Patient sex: M
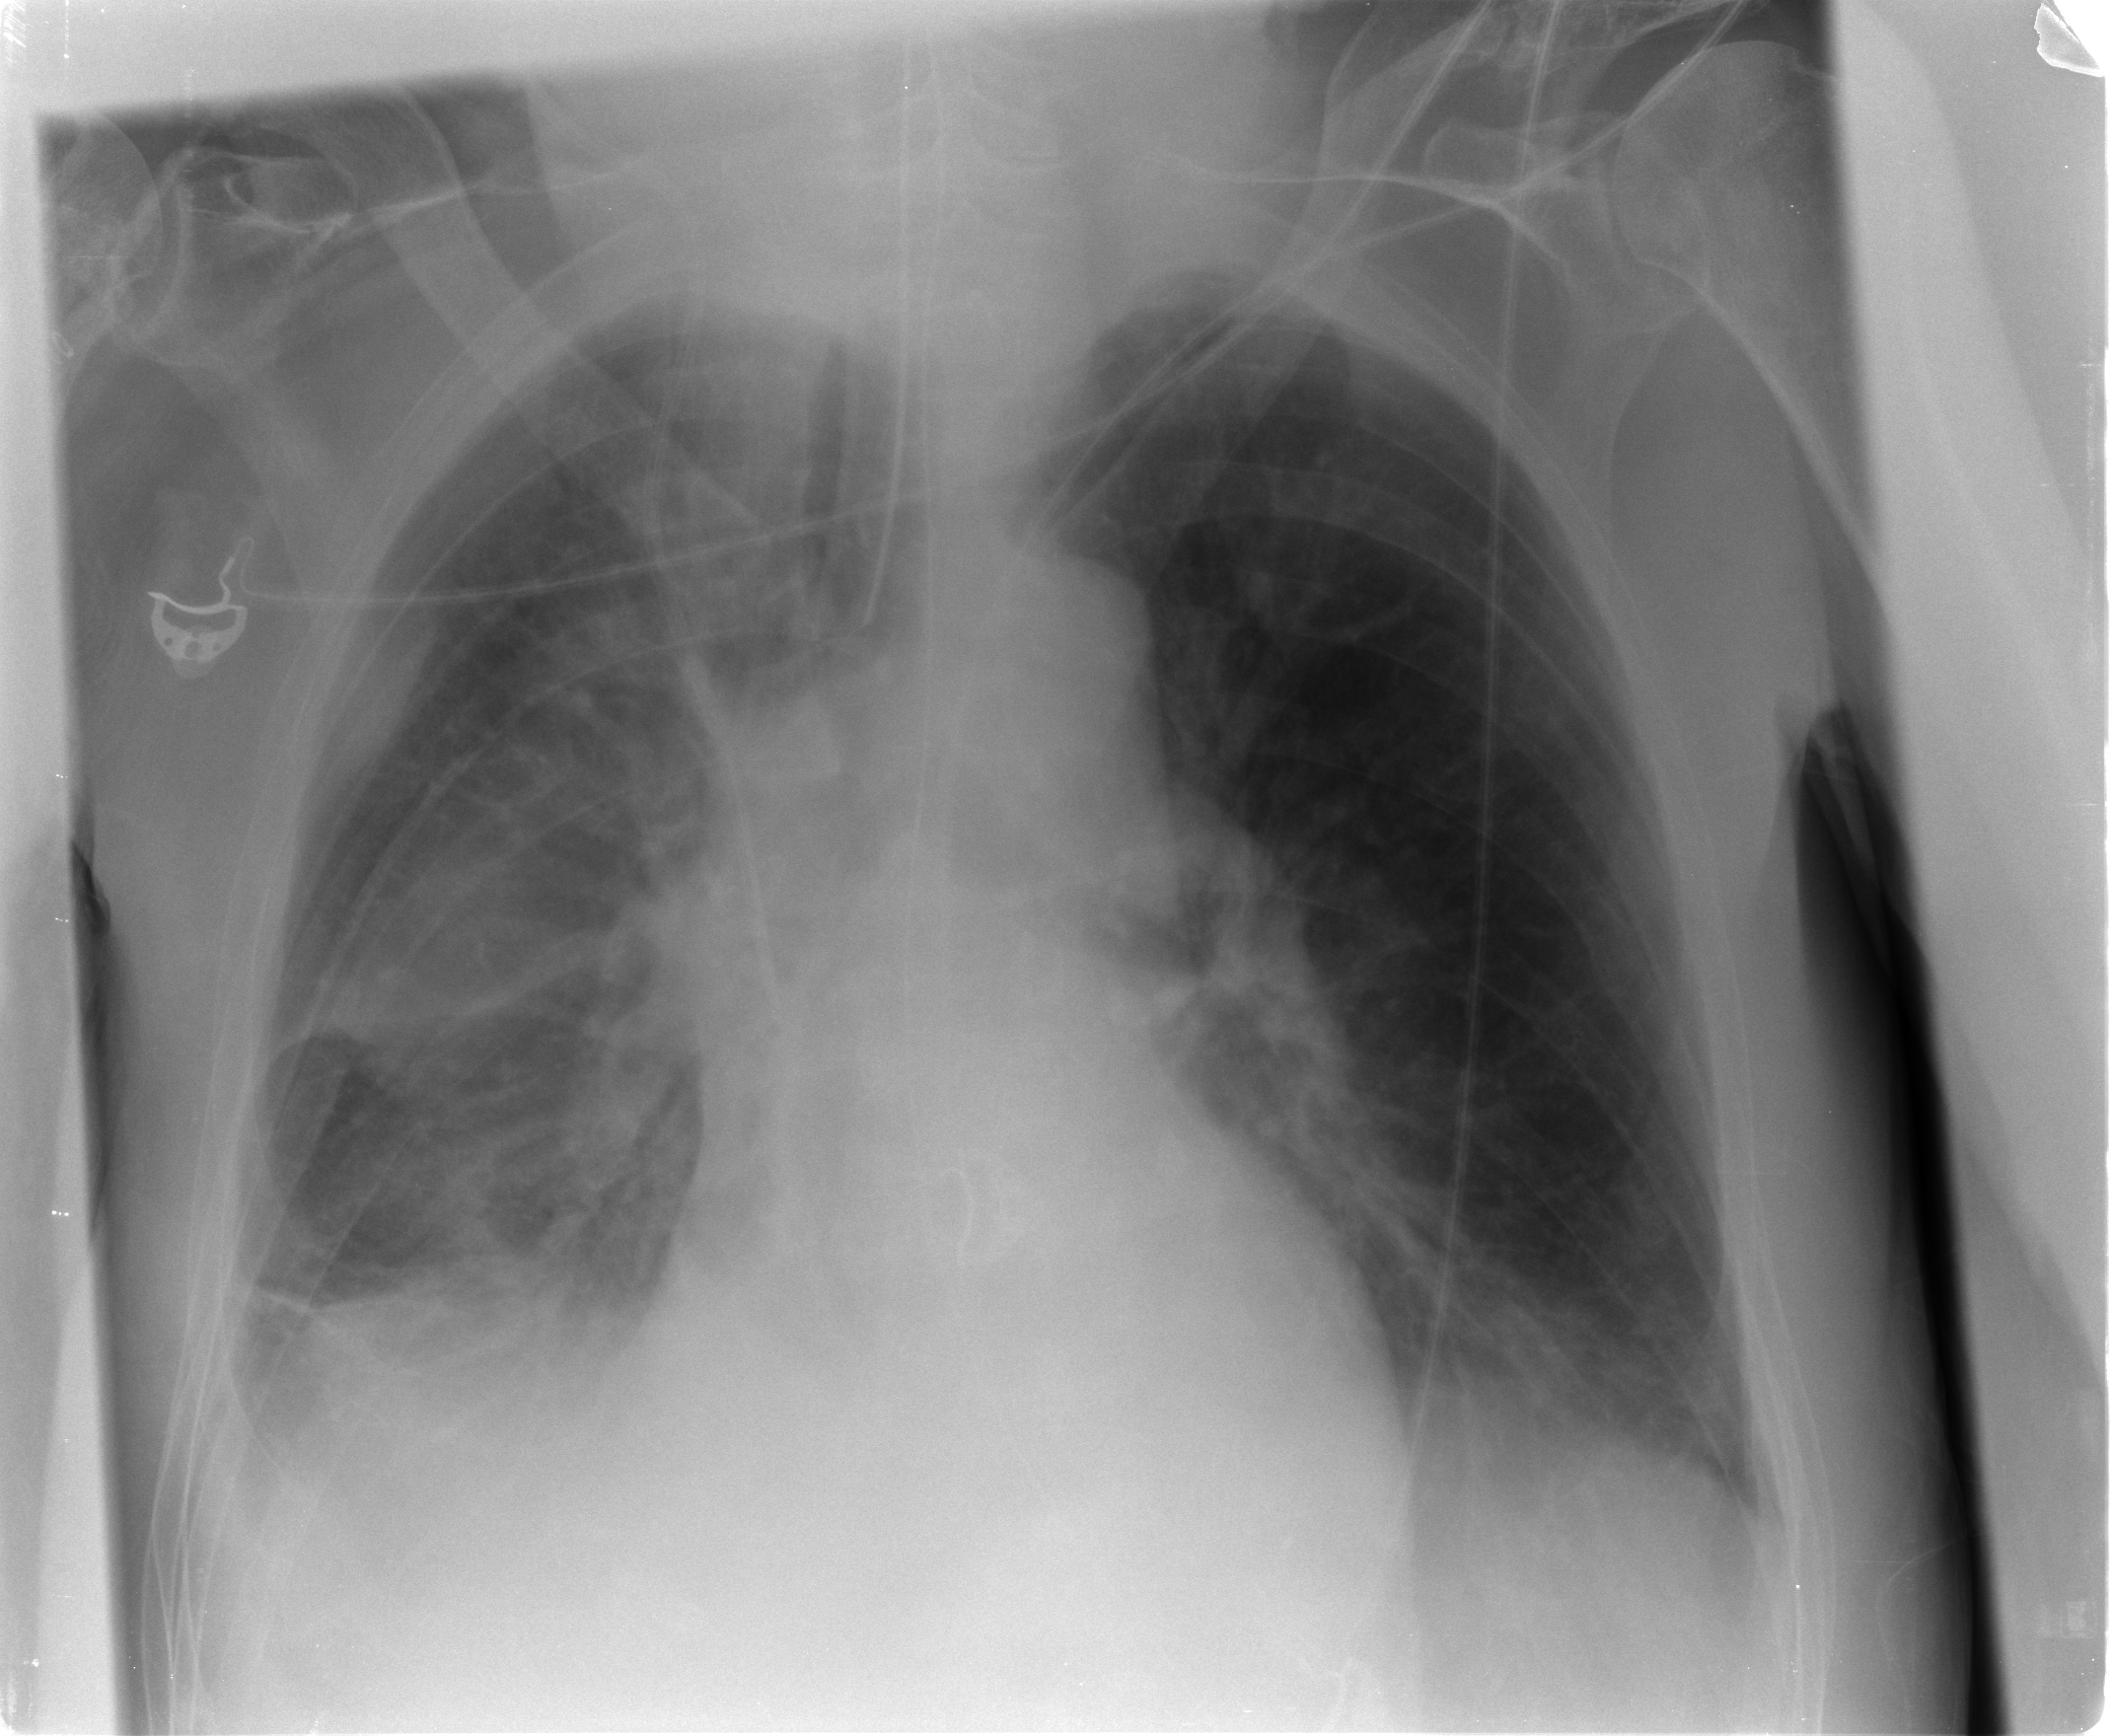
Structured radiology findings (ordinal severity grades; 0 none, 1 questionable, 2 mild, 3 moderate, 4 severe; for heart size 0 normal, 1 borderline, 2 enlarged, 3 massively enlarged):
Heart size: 2
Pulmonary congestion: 2
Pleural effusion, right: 3
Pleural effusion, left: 2
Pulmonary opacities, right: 2
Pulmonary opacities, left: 0
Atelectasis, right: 3
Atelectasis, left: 2